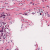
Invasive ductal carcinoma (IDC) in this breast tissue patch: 0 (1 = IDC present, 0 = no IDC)